Platform: macOS
Application: Arc Browser
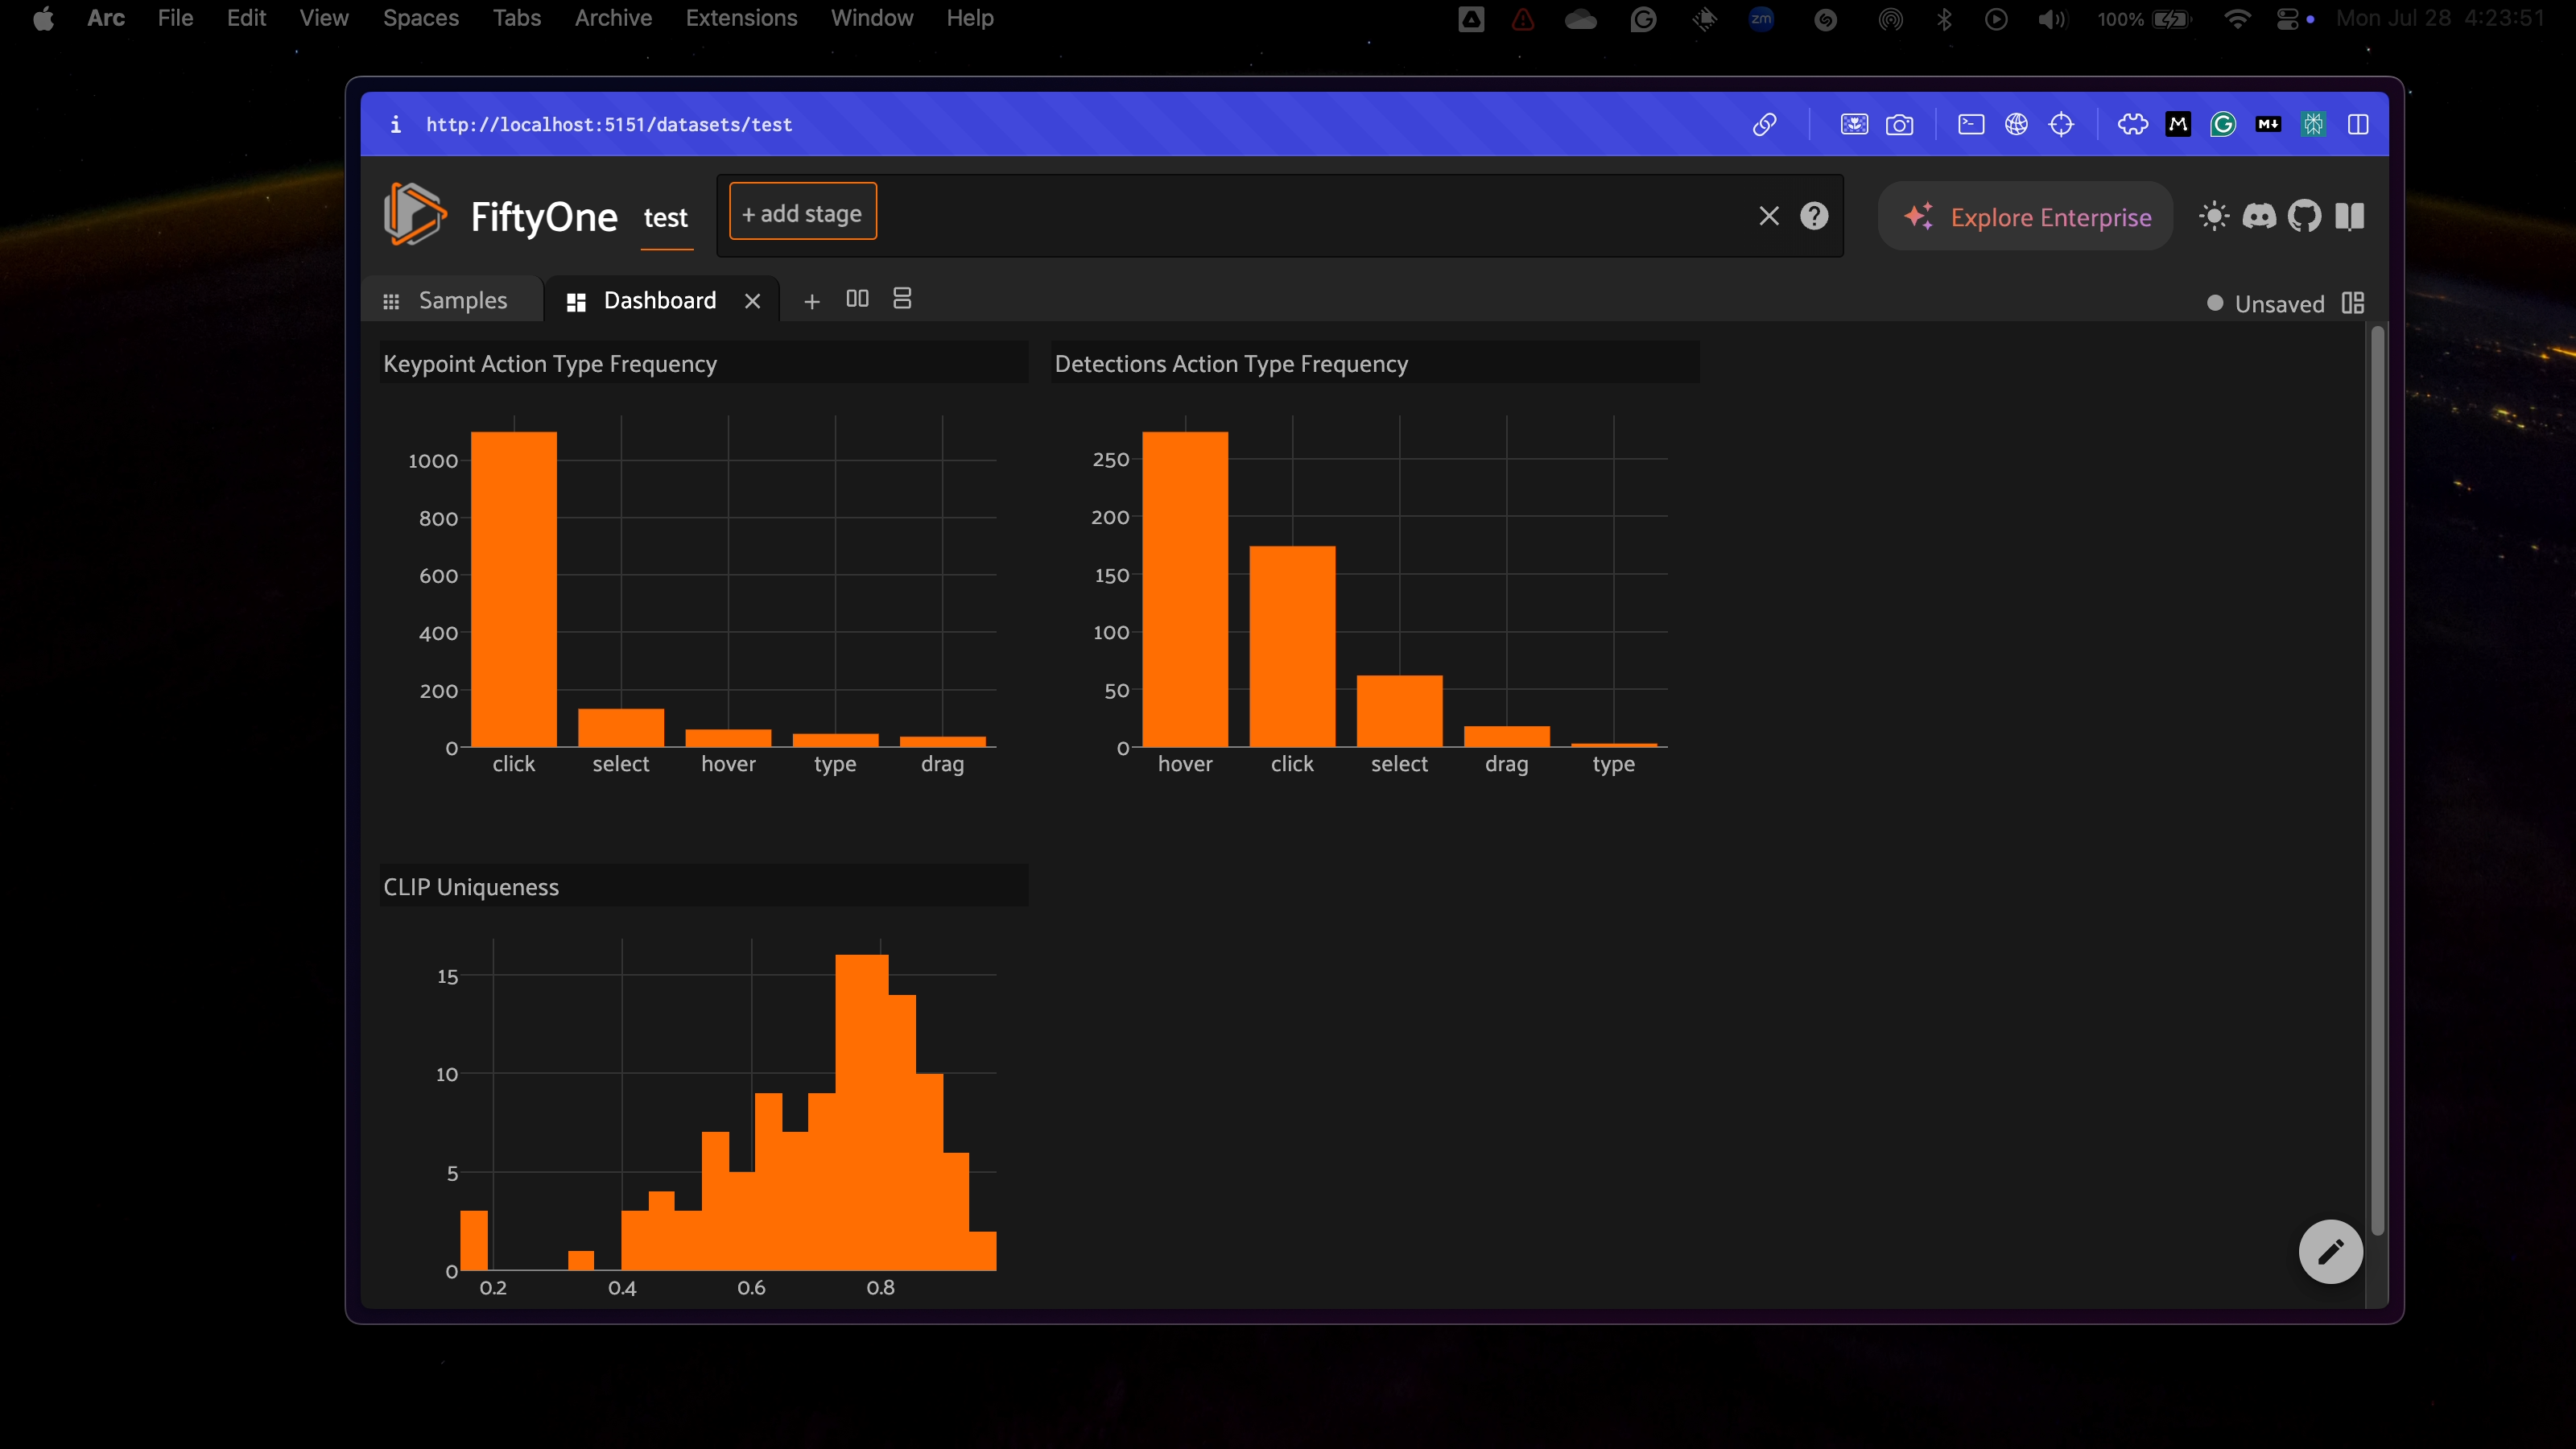
task_description: Open the Dashboard panel to the right of the samples panel
action_type: click
element_info: Icon

task_description: Close the Dashboard panel
action_type: click
element_info: Icon

task_description: Open the Dashboard panel below the samples panel
action_type: click
element_info: Icon

task_description: Switch to the samples panel
action_type: click
element_info: Menu Item
task_description: Open the workspaces menu and save this layout as a new workspace
action_type: click
element_info: Button

task_description: Filter the samples panel to samples with a "click" keypoint label by clicking in the "click" bar in the Keypoint Action Type Frequency Plot in the dashboard panel
action_type: click
element_info: Menu Item

task_description: Filter the samples panel to samples with a "select" keypoint label by clicking in the "select" bar in the Keypoint Action Type Frequency Plot in the dashboard panel
action_type: click
element_info: Menu Item

task_description: Filter the samples panel to samples with a "hover" keypoint label by clicking in the "hover" bar in the Keypoint Action Type Frequency Plot in the dashboard panel
action_type: click
element_info: Menu Item

task_description: Filter the samples panel to samples with a "hover" detections label by clicking in the "hover" bar in the Detections Action Type Frequency Plot in the dashboard panel
action_type: click
element_info: Menu Item

task_description: Filter the samples panel to samples with a "click" detections label by clicking in the "click" bar in the Detections Action Type Frequency Plot in the dashboard panel
action_type: click
element_info: Menu Item

task_description: Filter the samples panel to samples with a "select" detections label by clicking in the "select" bar in the Detections Action Type Frequency Plot in the dashboard panel
action_type: click
element_info: Menu Item

task_description: Filter the samples panel to samples with a "drag" detections label by clicking in the "drag" bar in the Detections Action Type Frequency Plot in the dashboard panel
action_type: click
element_info: Menu Item

task_description: Filter the samples panel to samples with the largest values of CLIP Uniqueness by interacting with the bar in the CLIP Uniqueness histogram plot
action_type: click
element_info: Menu Item

task_description: Locate the Keypoint Action Type Frequence plot in the Dashboard panel
action_type: hover
element_info: Menu Item

task_description: Locate the Detections Action Type Frequency plot in the Dashboard panel
action_type: hover
element_info: Menu Item

task_description: Locate the CLIP Uniqueness histogram plot in the Dashboard panel
action_type: hover
element_info: Menu Item

task_description: Edit the layout of the Dashboard panel
action_type: click
element_info: Icon

task_description: Where is the view bar located?
action_type: hover
element_info: Menu Item